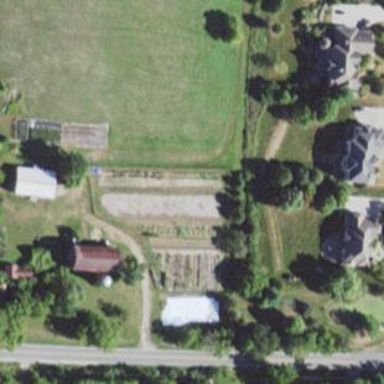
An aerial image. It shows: Community garden within allotments. It is leisure land area designated for gardening.